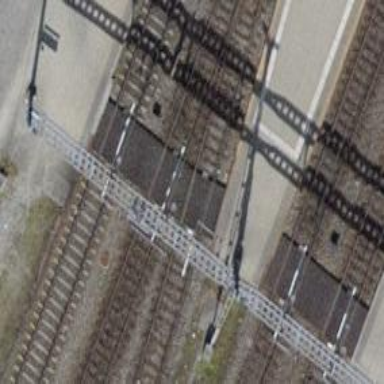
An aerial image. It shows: Railway level crossing.